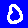
Digit: 0